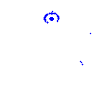
Particle: proton